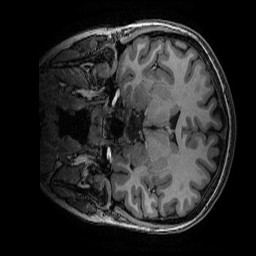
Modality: T1w
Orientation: coronal
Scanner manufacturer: ge
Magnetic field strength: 3 T
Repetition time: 0.007 s
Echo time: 0.00342 s